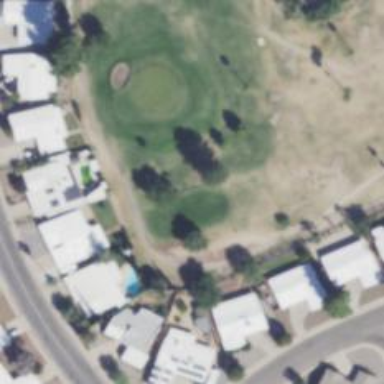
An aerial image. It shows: Path for both road and golf.